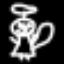
Label: angel